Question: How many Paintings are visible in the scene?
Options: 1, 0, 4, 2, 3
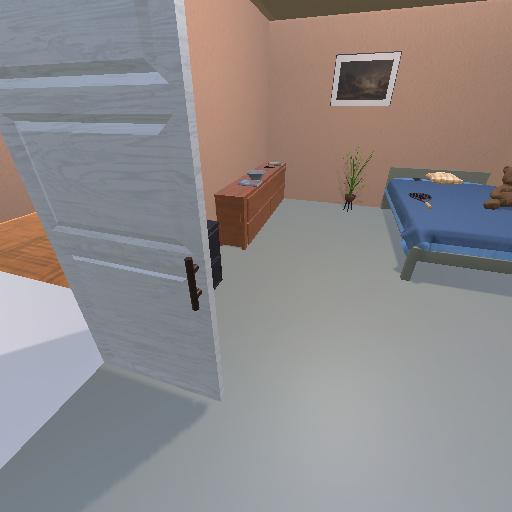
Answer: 1